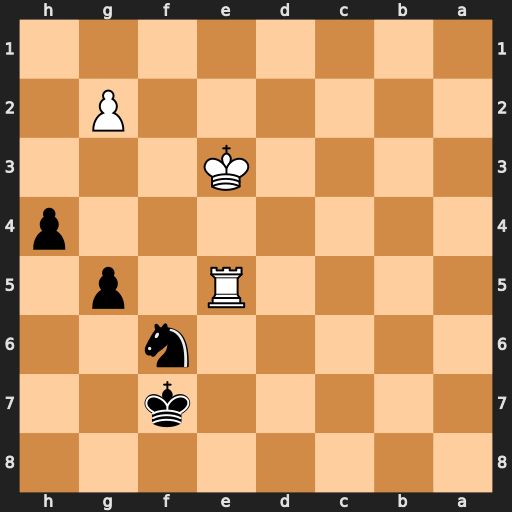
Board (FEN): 8/5k2/5n2/4R1p1/7p/4K3/6P1/8
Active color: b
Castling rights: -
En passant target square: -
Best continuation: Ng4+ Kd4 Nxe5 Kxe5 Kg6